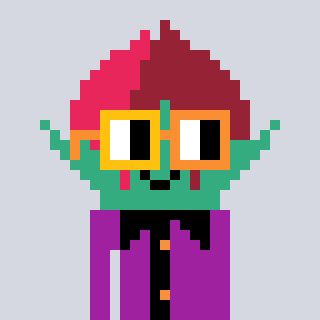
a pixel art character with square yellow and orange glasses, a rosebud-shaped head and a magenta-colored body on a cool background